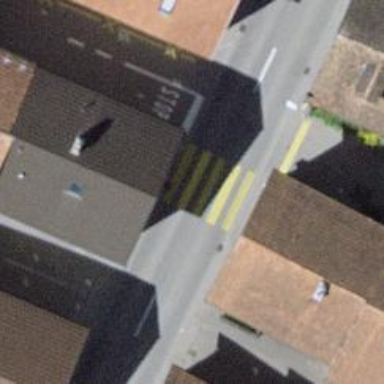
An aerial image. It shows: Uncontrolled zebra crossing on the road.